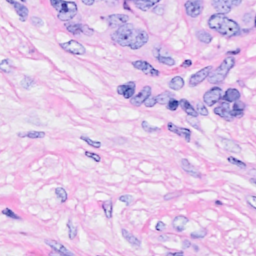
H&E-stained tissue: Breast